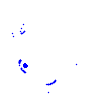
Particle: electron